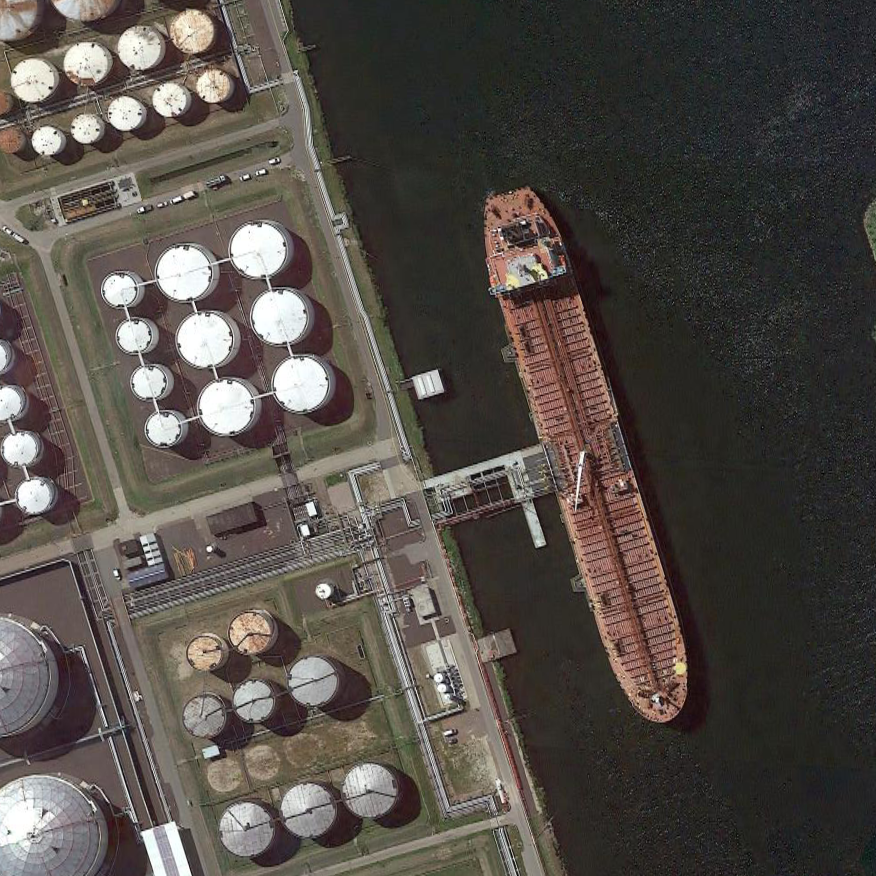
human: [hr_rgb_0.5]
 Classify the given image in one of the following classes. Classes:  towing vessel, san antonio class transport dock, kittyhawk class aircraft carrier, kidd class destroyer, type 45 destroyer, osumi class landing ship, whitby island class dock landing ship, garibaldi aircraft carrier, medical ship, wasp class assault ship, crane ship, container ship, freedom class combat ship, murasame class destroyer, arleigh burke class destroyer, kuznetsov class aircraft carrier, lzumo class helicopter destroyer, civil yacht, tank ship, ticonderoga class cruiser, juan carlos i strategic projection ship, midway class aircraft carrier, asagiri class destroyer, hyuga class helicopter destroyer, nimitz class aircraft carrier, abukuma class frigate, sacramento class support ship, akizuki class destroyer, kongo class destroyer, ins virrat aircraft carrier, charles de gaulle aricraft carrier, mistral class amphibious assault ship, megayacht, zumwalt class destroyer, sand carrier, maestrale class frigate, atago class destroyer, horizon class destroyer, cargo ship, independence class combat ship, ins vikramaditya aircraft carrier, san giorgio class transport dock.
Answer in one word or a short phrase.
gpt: Tank ship